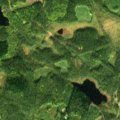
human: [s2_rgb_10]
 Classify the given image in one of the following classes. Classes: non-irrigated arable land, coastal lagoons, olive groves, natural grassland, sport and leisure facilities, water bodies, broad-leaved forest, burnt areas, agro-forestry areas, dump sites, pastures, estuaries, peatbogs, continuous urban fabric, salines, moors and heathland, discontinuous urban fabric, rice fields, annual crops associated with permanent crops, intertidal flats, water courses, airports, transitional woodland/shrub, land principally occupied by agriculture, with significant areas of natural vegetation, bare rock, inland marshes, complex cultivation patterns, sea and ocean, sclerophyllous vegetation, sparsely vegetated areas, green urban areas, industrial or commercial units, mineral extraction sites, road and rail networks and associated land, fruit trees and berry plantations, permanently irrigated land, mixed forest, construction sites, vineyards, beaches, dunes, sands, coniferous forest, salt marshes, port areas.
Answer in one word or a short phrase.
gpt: coniferous forest, transitional woodland/shrub, water bodies